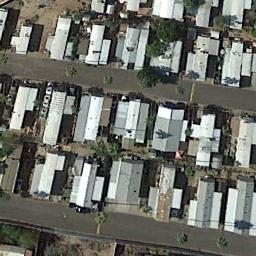
Label: residential